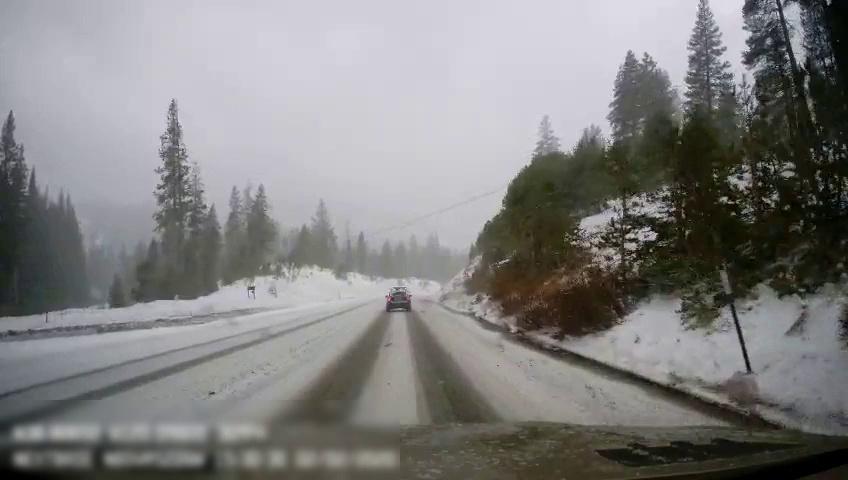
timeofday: Day
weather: Snowy
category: Drivable Space
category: Vehicles | SUV